Field crop: maize
Growth stage: 2
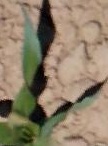
Species: maize